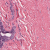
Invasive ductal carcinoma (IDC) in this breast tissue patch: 0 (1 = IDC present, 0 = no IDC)